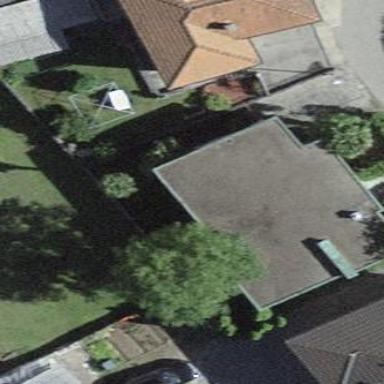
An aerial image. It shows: House with flat roof.